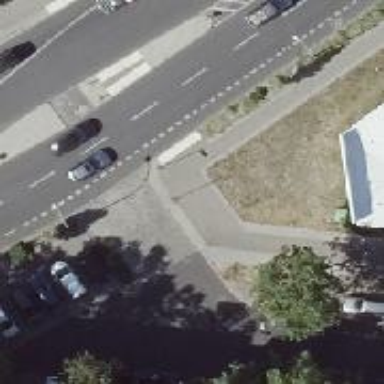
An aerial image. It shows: Unmarked crossing on footway.